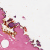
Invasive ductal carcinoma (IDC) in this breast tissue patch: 0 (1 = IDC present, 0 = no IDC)